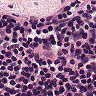
Metastatic tissue present: no